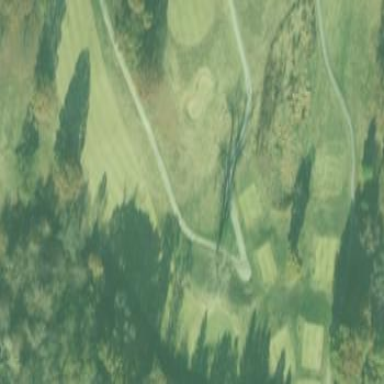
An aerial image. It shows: Golf fairway surrounded by grass.